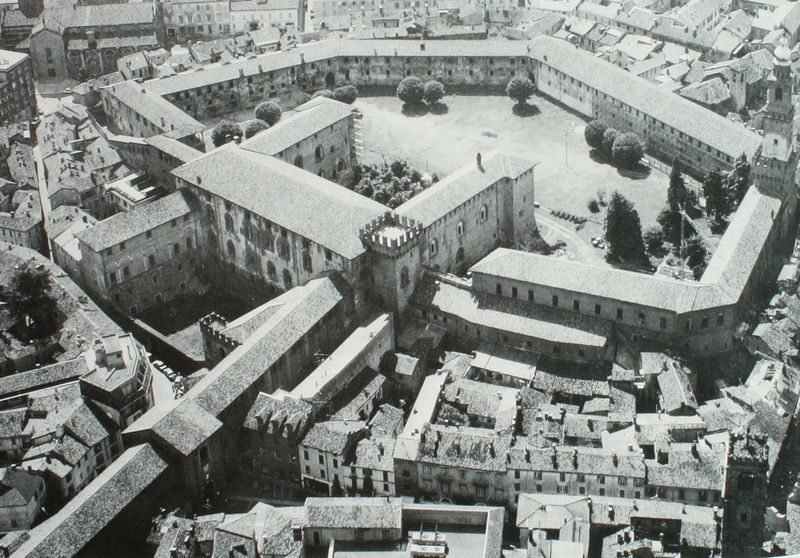
Titel: Luftansicht
Künstler: unbekannt
Standort: Vigevano
Institution: Castello di Vigevano
Schlagwörter: baum, schatten, bäume, stadt, fenster, grau, licht, mitte, schwarz, straße, weiss, anlage, dach, gebäude, haus, rasen, schloss, weg, alt, architektur, wache, häuser, weite, büsche, kirche, sonne, wege, turm, garten, ansicht, enge, italien, türen, fläche, dorf, dächer, giebel, mauer, luftperspektive, hof, platz, vogelperspektive, wehr, luft, ring, tor, zinnen, befestigung, foto, fotografie, luftaufnahme, oben, stadtansicht, straßen, eng, innenhof, berlin, burg, kloster, türme, palast, draufsicht, festung, gassen, gauben, schwarzweiß, neu, rom, gefängnis, mauern, antik, mittelalter, zentrum, höfe, äuser, kaserne, grundriss, rondell, wall, giebelfenster, stadtplan, knast, altstadt, italienisch, luftansicht, pfalz, tturm, vogelperspekitve, schonsteine, befästigung, zitadel, cölln